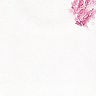
Metastatic tissue present: no